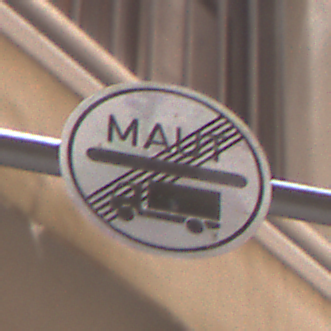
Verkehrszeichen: EndeMautpflicht
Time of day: Midday
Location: Outdoor (Urban)
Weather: PartlyCloudy
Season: NotSpecified
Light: Natural